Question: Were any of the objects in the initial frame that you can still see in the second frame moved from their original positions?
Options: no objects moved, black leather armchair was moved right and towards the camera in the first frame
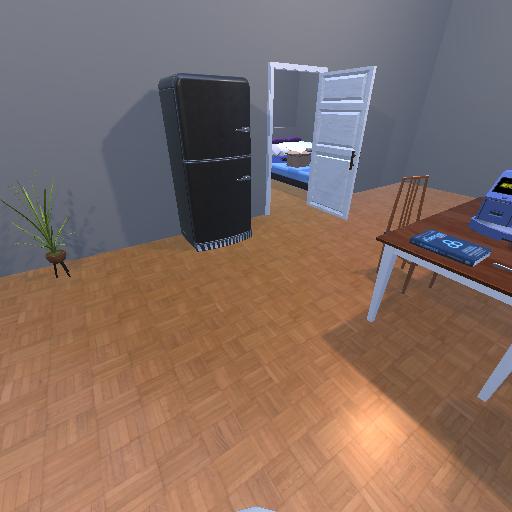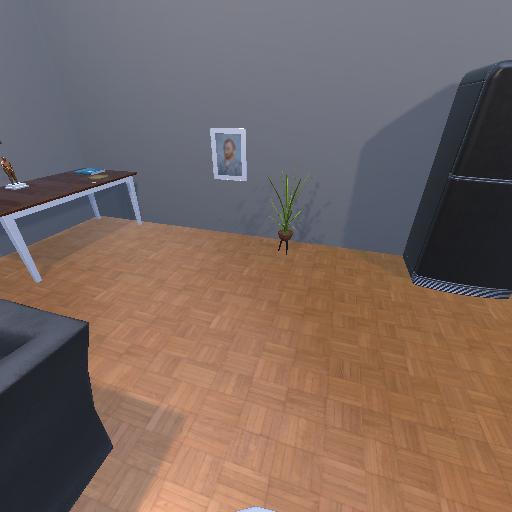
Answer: no objects moved